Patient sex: M
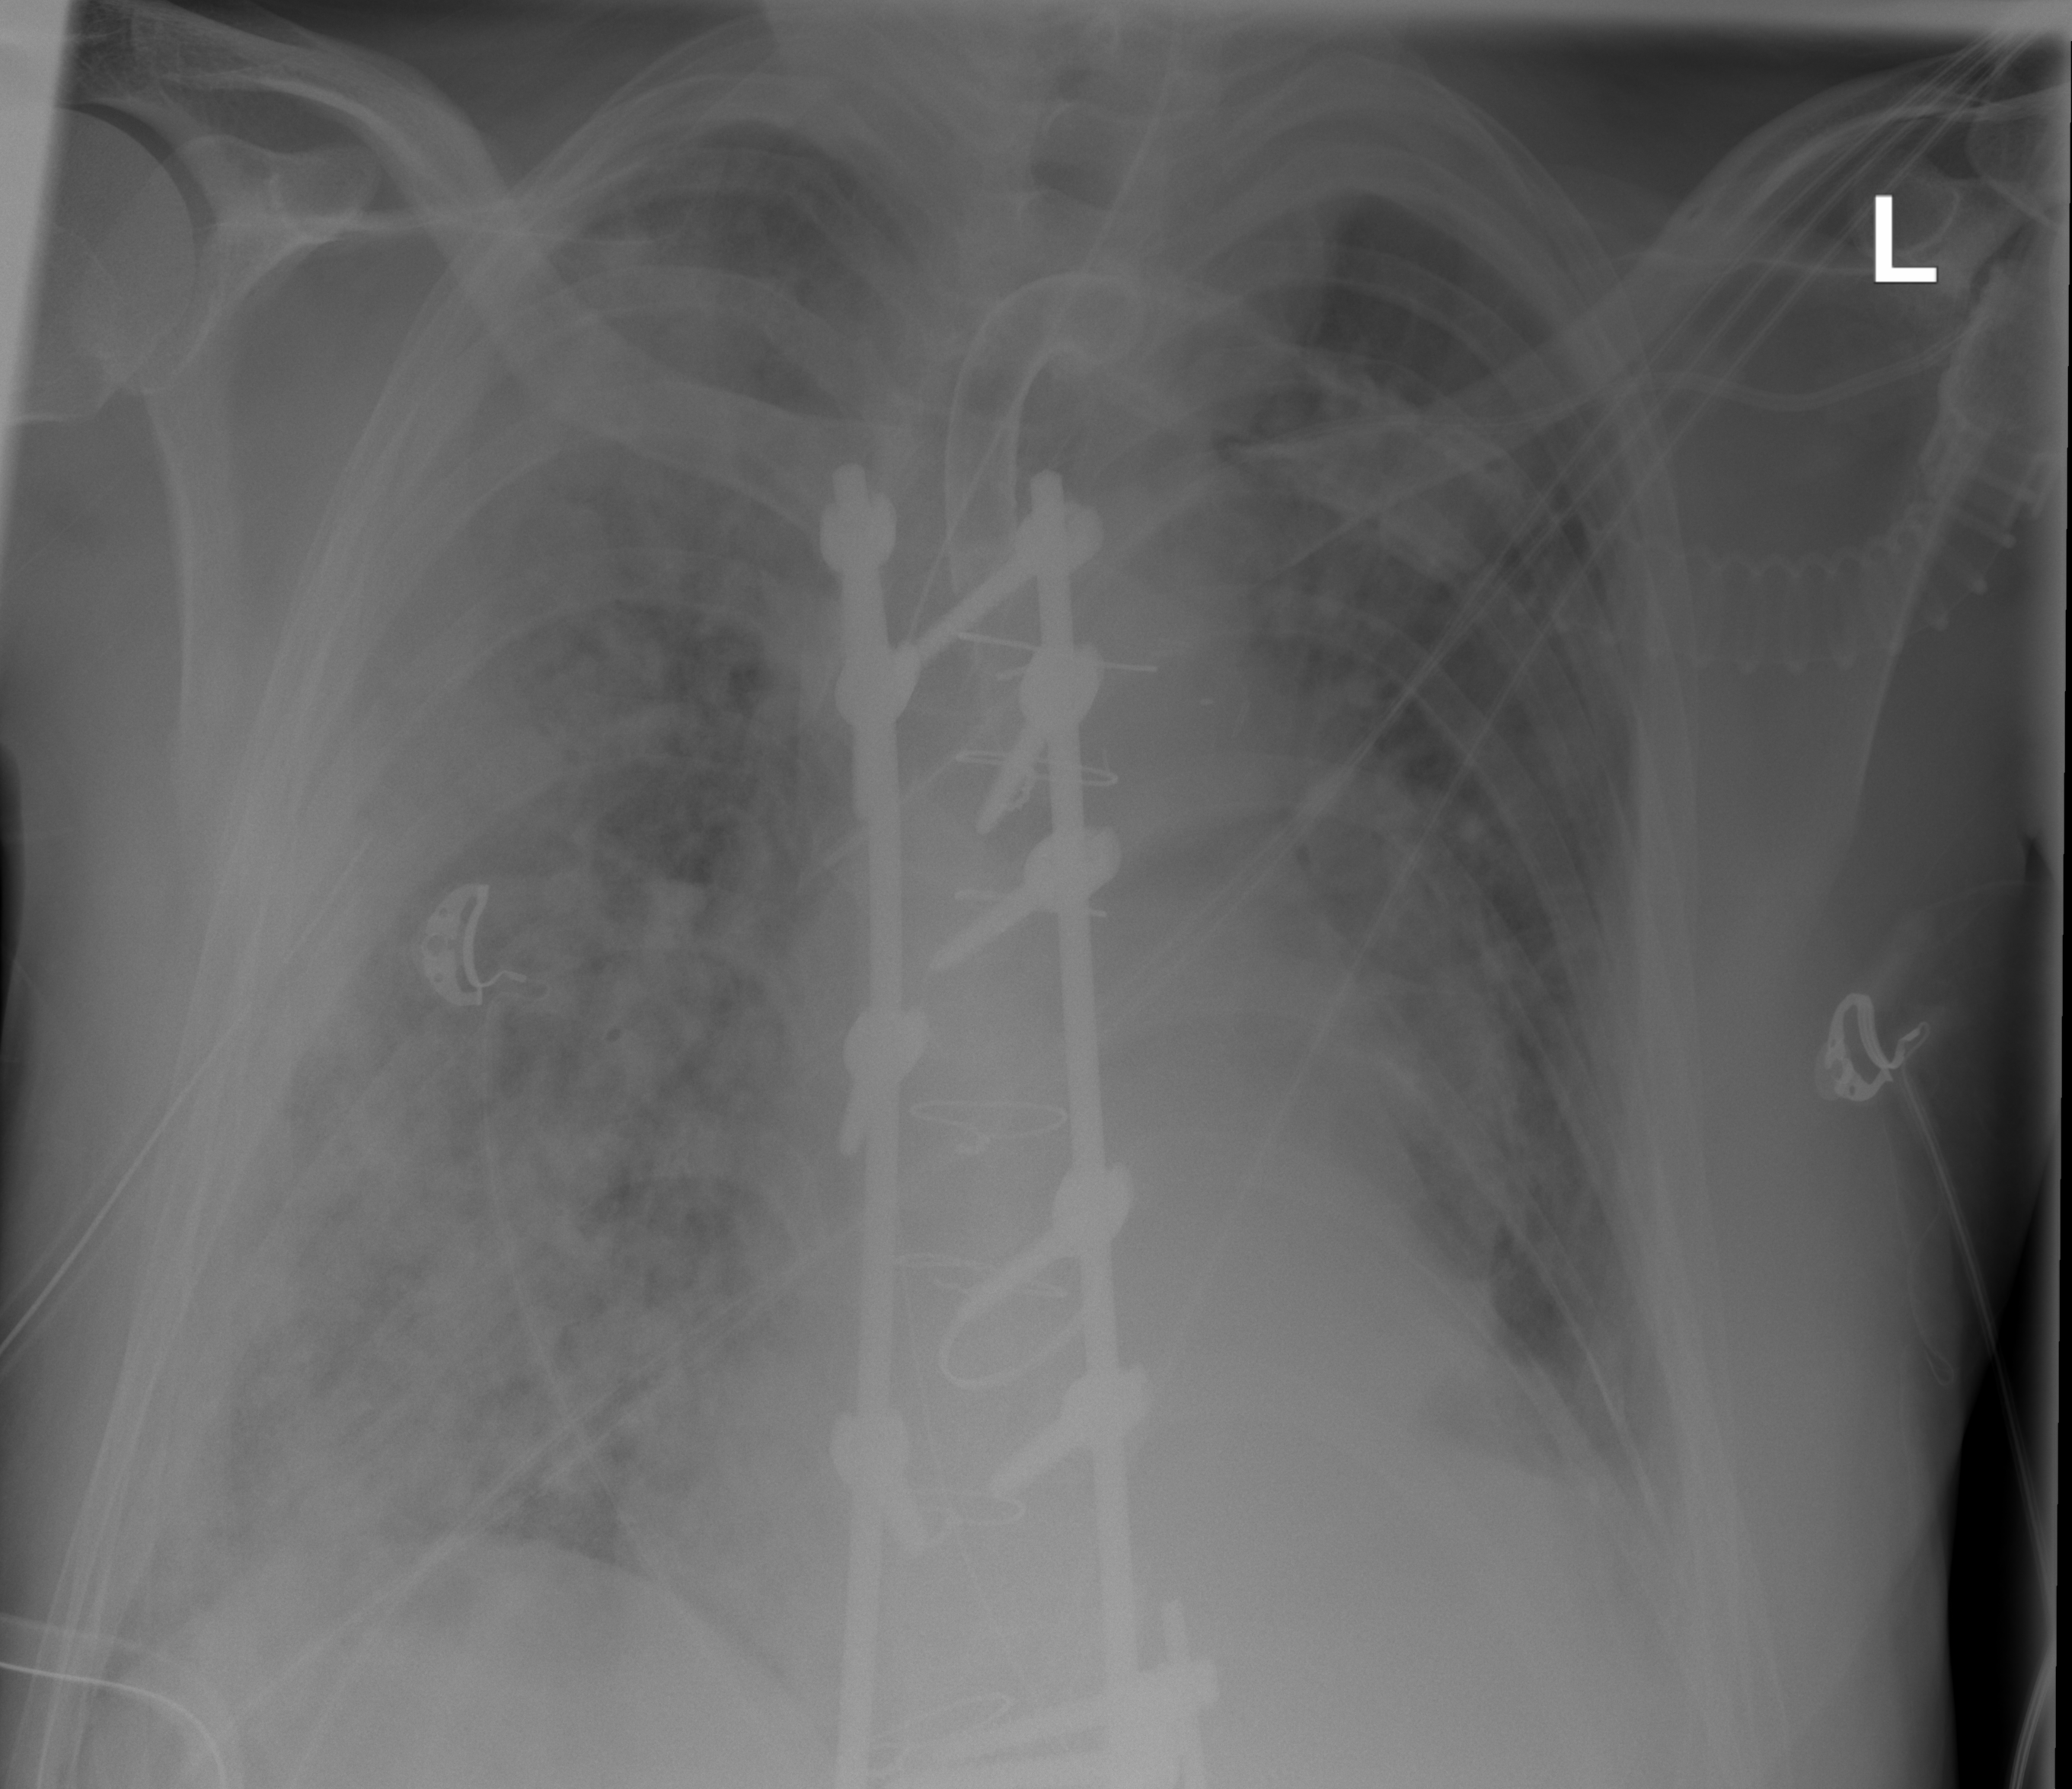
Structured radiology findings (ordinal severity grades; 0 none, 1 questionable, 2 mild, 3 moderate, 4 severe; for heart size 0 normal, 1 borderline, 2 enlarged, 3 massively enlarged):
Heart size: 1
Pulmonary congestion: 2
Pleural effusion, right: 2
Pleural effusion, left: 2
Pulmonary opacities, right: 3
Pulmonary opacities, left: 2
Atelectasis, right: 2
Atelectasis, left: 2